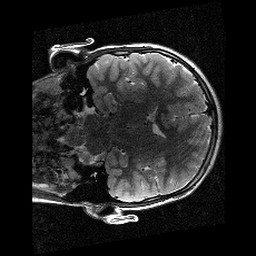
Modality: T2w
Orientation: coronal
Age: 9
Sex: female
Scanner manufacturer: siemens
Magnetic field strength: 3 T
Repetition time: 9.23 s
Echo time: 0.067 s